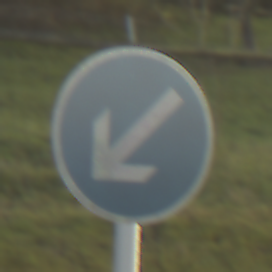
Verkehrszeichen: VorgeschriebeneVorbeifahrtLinks
Umgebung: Outdoor, Nature
Tageszeit: SunriseSunset
Wetter: PartlyCloudy
Licht: Natural
Jahreszeit: NotSpecified
Kontrast: LowContrast